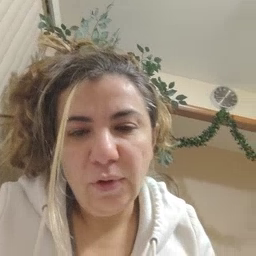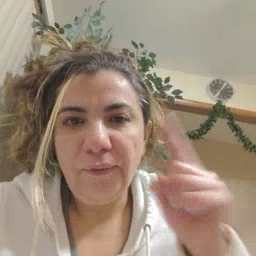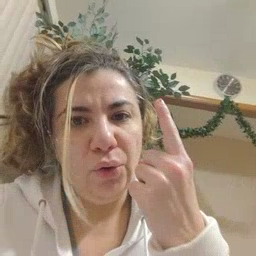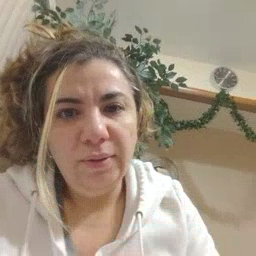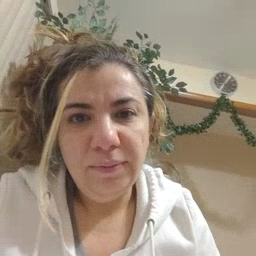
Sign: first